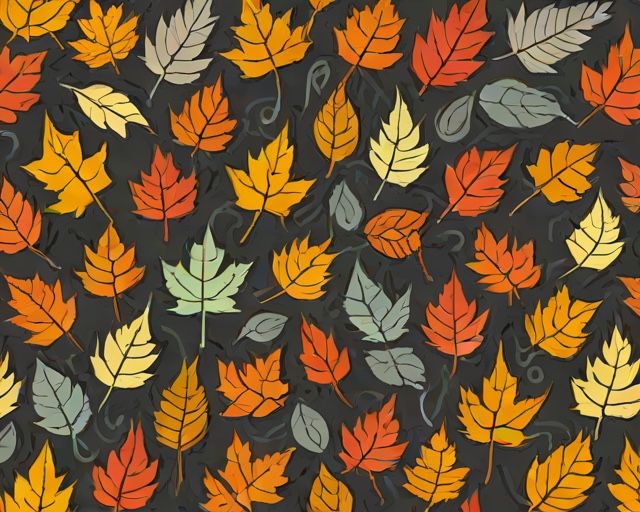
Category: Autumn